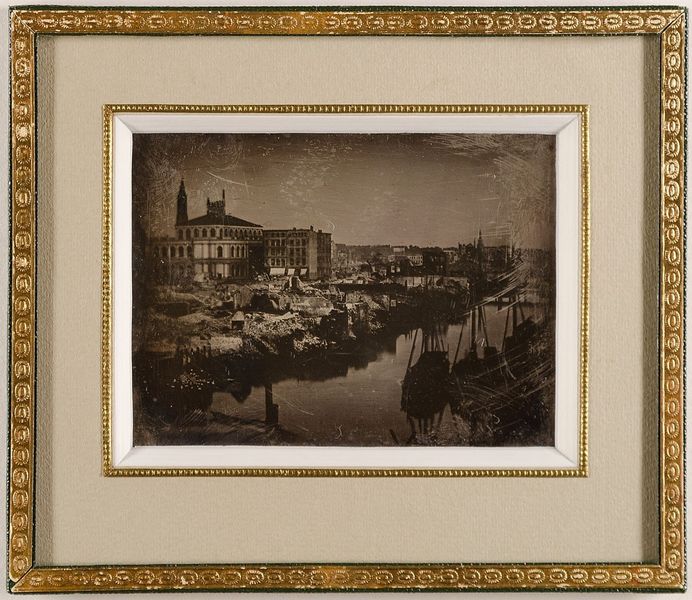
Titel: Blick auf die neue Börse in Hamburg nach dem Brand von 1842
Künstler: Hermann Biow
Standort: Hamburg
Institution: Museum für Kunst und Gewerbe Hamburg
Schlagwörter: stadt, ort, dorf, brand, foto, fotografie, photographie, stadtansicht, ruinen, photo, ereignis, architekturfotografie, situation, ereignisbild, landschaften, lichtbild, daguerreotypie, dokumentarfotografie, historische, alte stadtansicht, architekturphotographie, bildwerke, angewandte und bildende kunst, hessische systematik, gewässer, gewässern, seestücke, ruinenbild, alte ansicht, berichtende, gebäude, örtlichkeit, straße, stätte, großer, neue börse